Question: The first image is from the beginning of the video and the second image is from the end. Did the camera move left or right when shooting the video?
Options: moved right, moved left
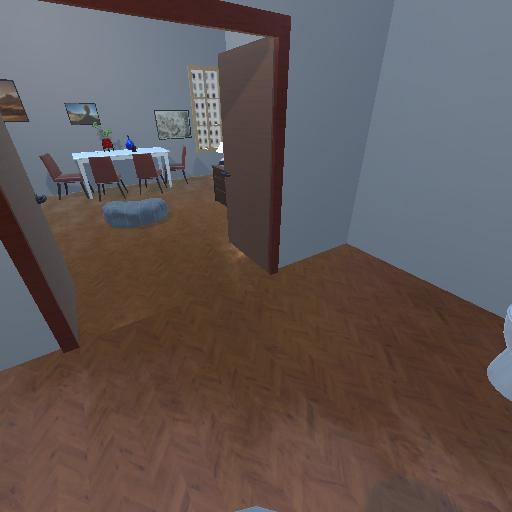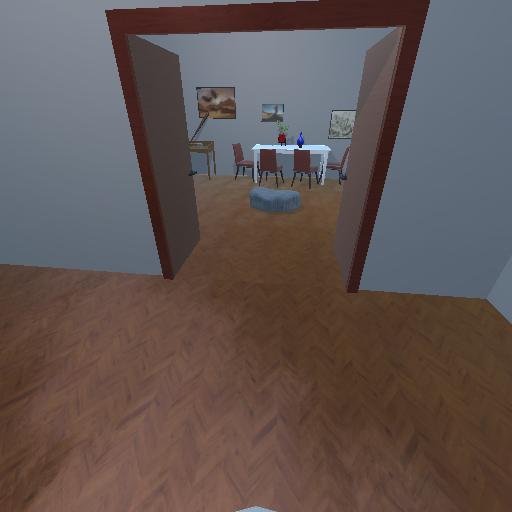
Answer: moved right